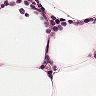
Metastatic tissue present: no